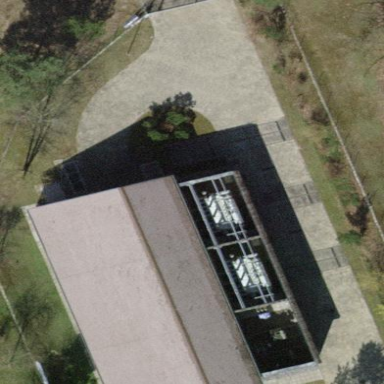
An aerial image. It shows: Distribution power substation secured by fence.